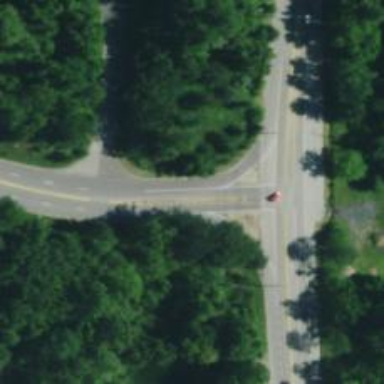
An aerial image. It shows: Secondary road.